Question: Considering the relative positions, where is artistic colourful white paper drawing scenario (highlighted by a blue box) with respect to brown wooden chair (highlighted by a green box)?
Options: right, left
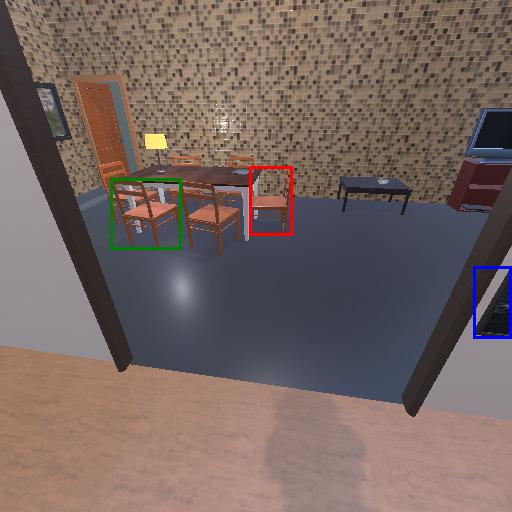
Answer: right